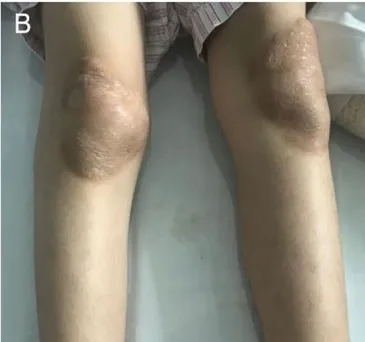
Cutaneous features of the case. (B) Xanthoma on both knees.
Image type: medical_photograph (skin_photograph)